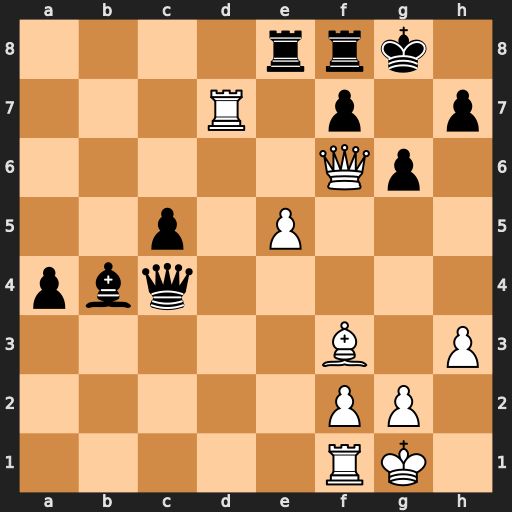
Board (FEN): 4rrk1/3R1p1p/5Qp1/2p1P3/pbq5/5B1P/5PP1/5RK1
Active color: w
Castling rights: -
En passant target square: -
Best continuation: Bd5 Qxd5 Rxd5